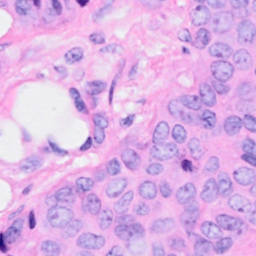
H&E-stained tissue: Breast